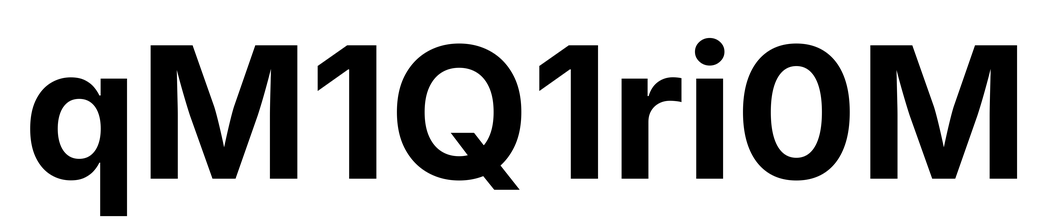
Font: Inter_Bold